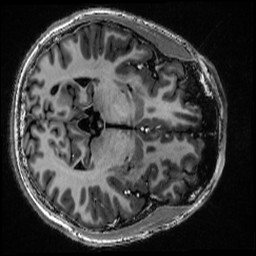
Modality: MP2RAGE
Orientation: axial
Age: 31
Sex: male
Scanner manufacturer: siemens
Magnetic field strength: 6.98 T
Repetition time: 6 s
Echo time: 0.00283 s